Aerial crown-view tile of a tropical tree (Barro Colorado Island, Panama), acquired 20241014:
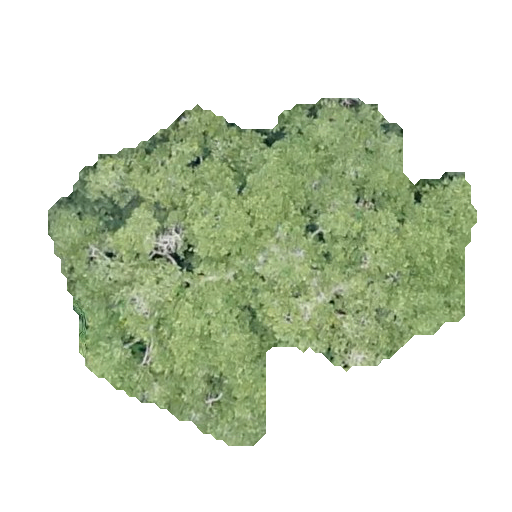
Species: Ficus insipida
GBIF accepted scientific name: Ficus insipida
Crown area: 150.601 m²